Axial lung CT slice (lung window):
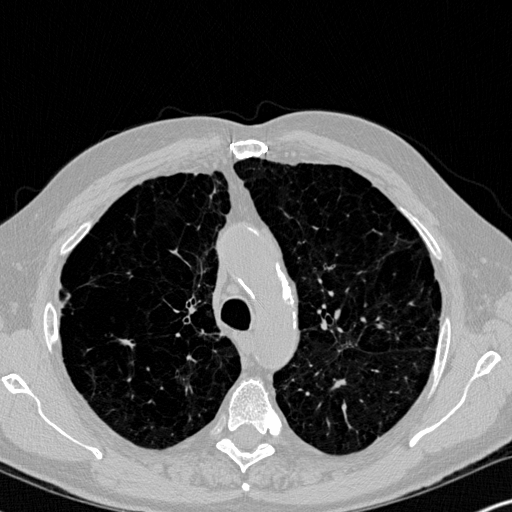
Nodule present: no